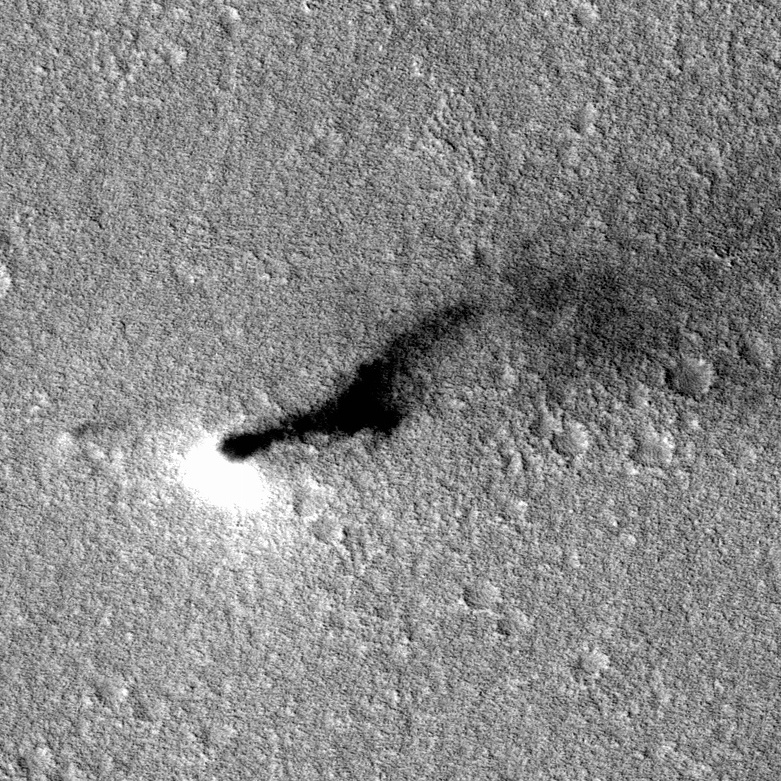
Label: dustdevil